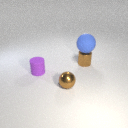
small purple rubber cylinder to the left of small brown metal sphere